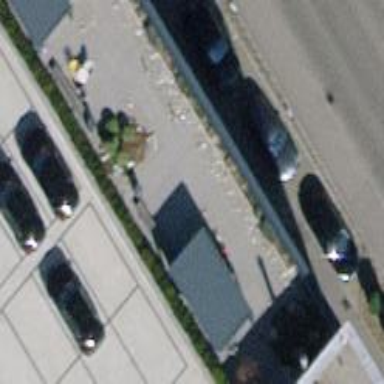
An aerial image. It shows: Car rental service.